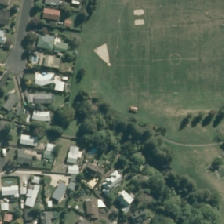
Land cover: urban_parkland